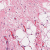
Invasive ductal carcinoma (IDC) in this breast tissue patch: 0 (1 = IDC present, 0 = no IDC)